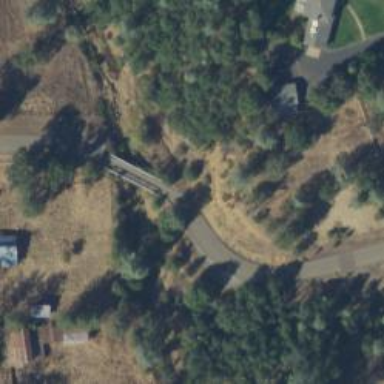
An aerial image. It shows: Covered tunnel.